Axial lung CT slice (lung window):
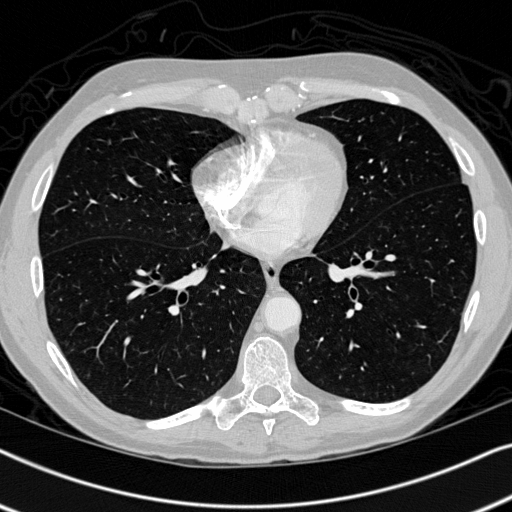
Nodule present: no